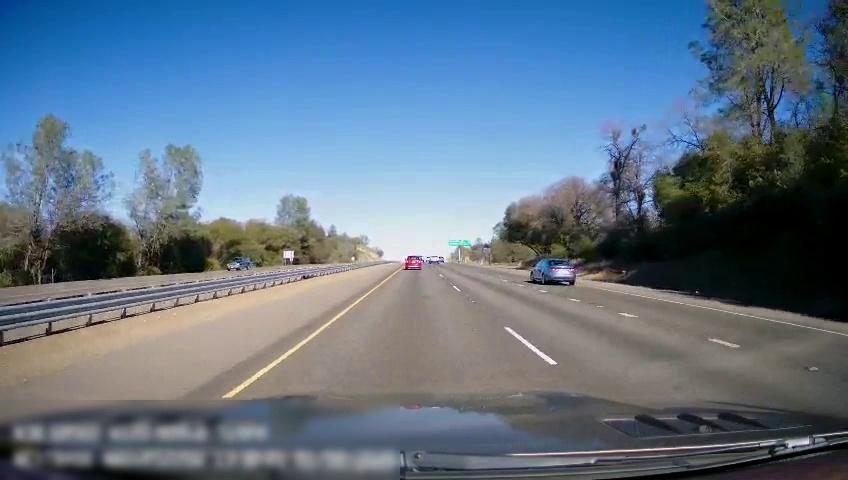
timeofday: Day
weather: Sunny
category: Drivable Space
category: Drivable Space
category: Vehicles | Car
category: Vehicles | Car
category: Vehicles | Car
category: Lanes | Current Lane
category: Lanes | Current Lane
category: Lanes | Alternate Lane
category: Lanes | Alternate Lane
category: Traffic | Signs